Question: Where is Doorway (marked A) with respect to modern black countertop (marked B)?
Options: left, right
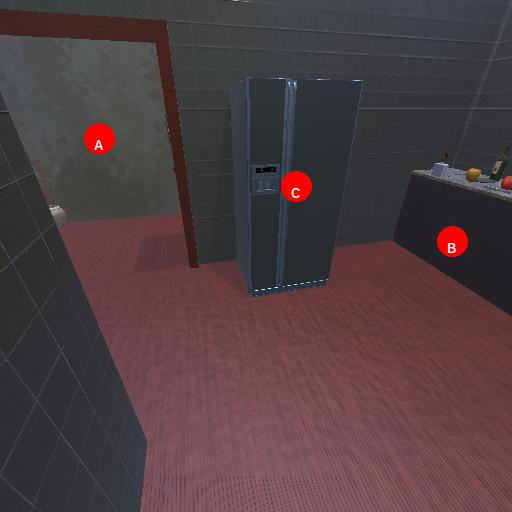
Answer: left